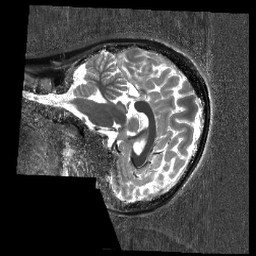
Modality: T1w
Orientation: sagittal